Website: crate-barrel
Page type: gifting
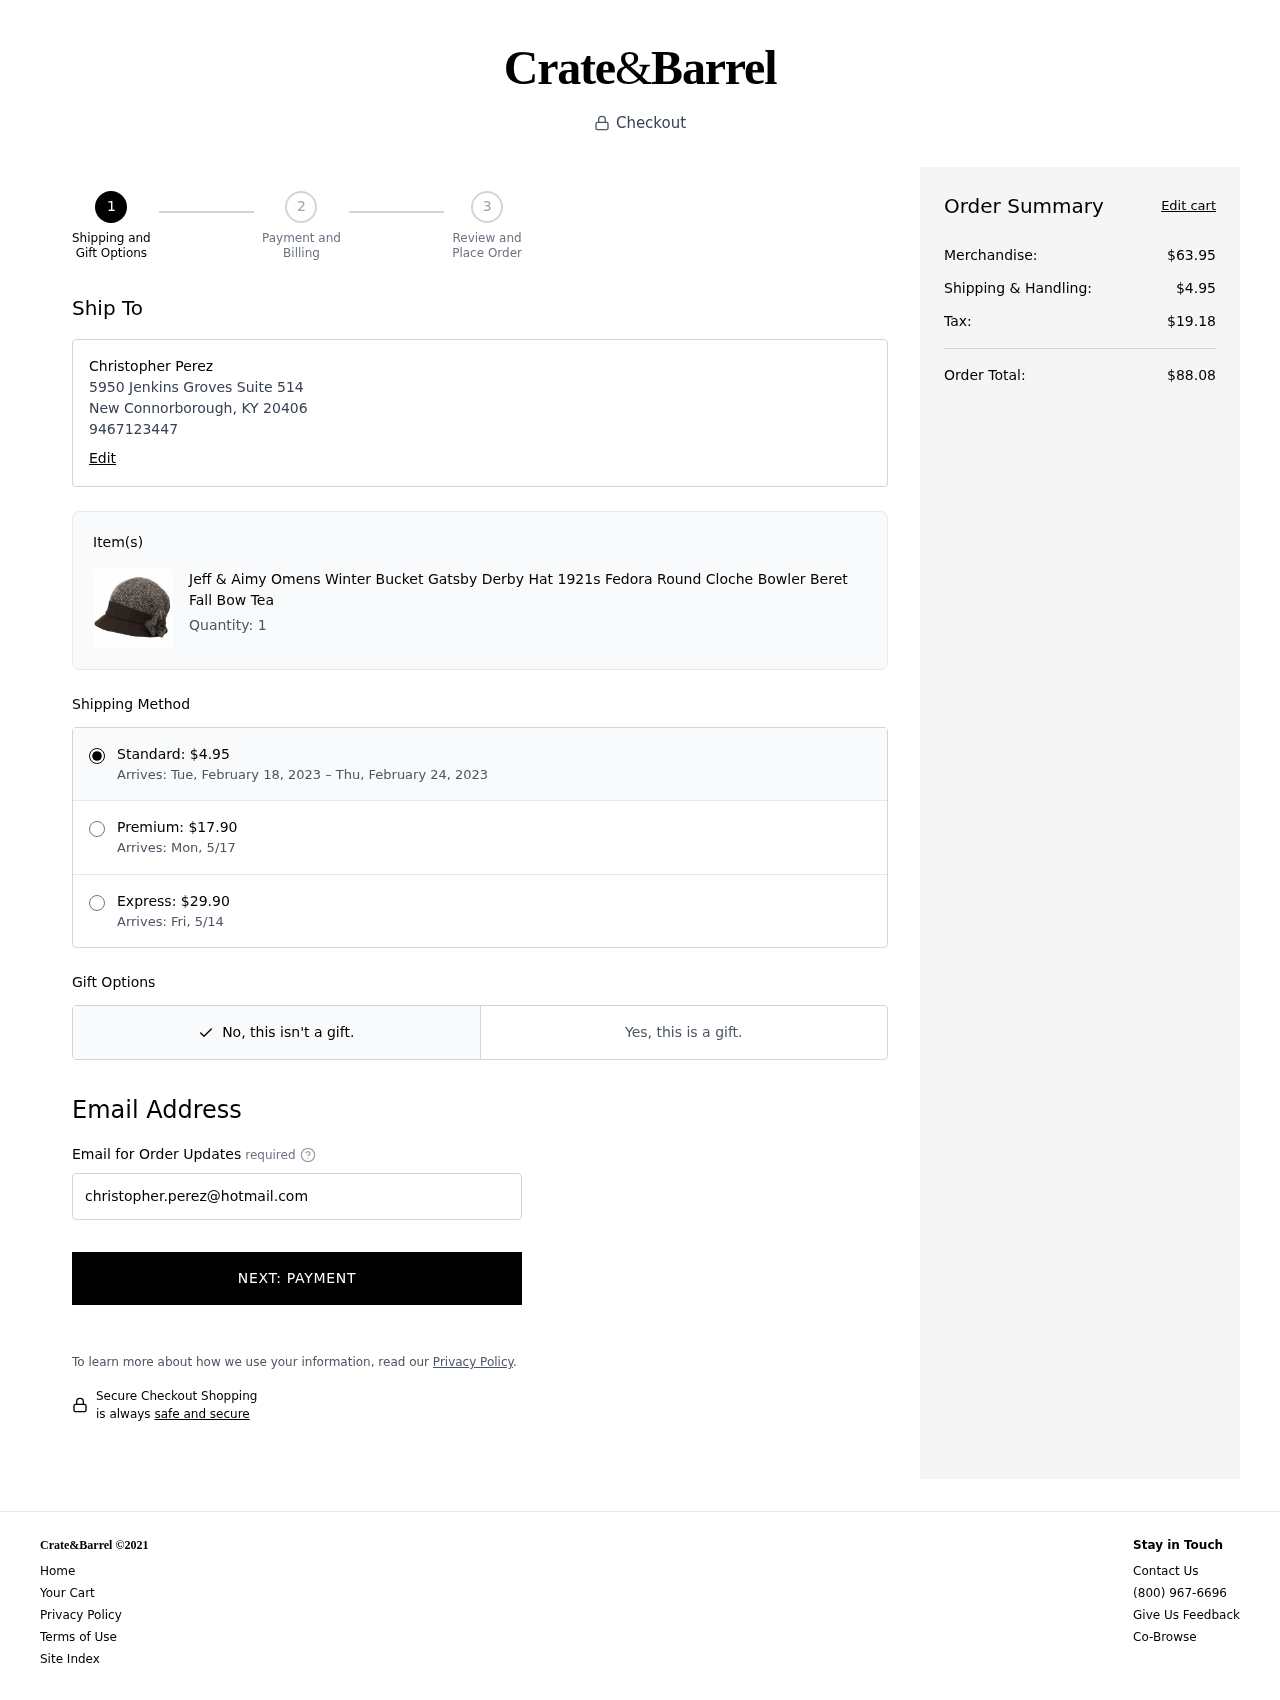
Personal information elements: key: PII_CITY
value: New Connorborough
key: PII_FULLNAME
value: Christopher Perez
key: PII_PHONE
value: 9467123447
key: PII_POSTCODE
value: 20406
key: PII_STATE_ABBR
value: KY
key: PII_STREET
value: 5950 Jenkins Groves Suite 514
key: PII_EMAIL
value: christopher.perez@hotmail.com
Product elements: key: PRODUCT1_NAME
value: Jeff & Aimy Omens Winter Bucket Gatsby Derby Hat 1921s Fedora Round Cloche Bowler Beret Fall Bow Tea
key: PRODUCT1_QUANTITY
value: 1
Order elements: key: ORDER_SHIPPING_DATE
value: February 18, 2023
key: ORDER_DELIVERY_DATE
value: February 24, 2023
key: ORDER_SUBTOTAL
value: $63.95
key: ORDER_SHIPPING_COST
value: $4.95
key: ORDER_TAX
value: $19.18
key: ORDER_TOTAL
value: $88.08